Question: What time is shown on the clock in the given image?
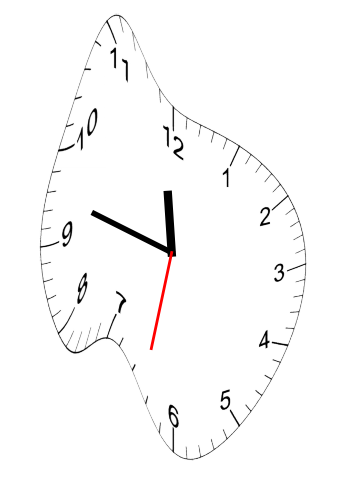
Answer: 11:47:32